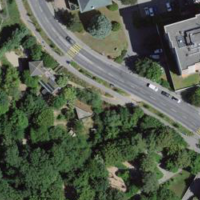
EUNIS habitat code: 53
Species observed at this site:
Acer campestre
Prunus padus
Phytolacca americana